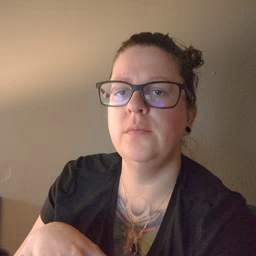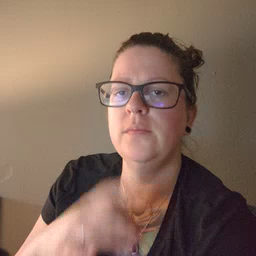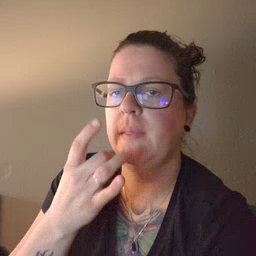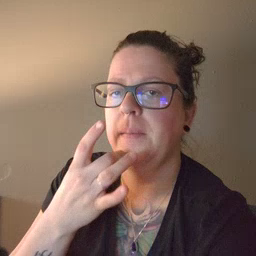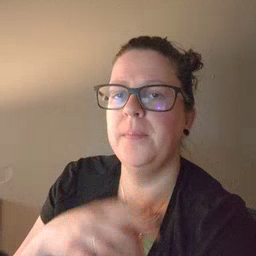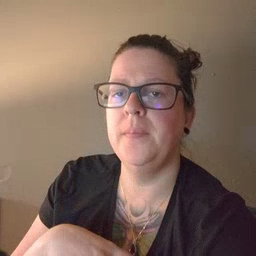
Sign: lamp